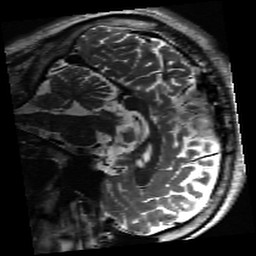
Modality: inplaneT2
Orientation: sagittal